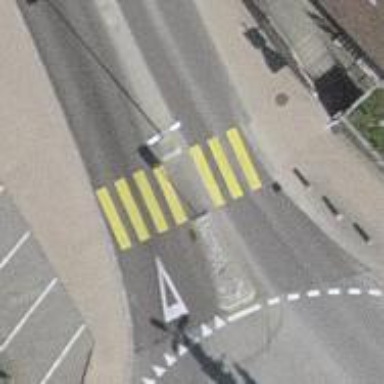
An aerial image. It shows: Uncontrolled zebra crossing with pedestrian island.